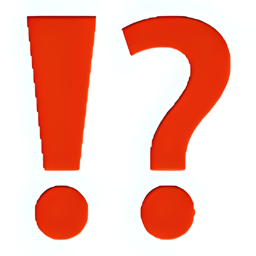
Name: exclamation question mark
Emoji: ⁉
Group: Symbols
Sub-group: punctuation